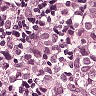
Metastatic tissue present: yes